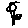
Label: flower